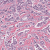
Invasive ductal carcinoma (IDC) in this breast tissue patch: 1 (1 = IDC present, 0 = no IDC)